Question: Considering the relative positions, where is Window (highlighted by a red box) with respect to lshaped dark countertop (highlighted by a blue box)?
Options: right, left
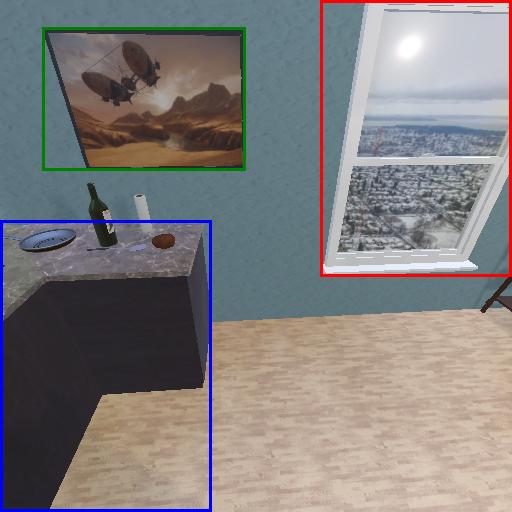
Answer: right